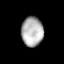
Tissue: lung
Cell type: Others
Senescence score: 0.5886
Nuclear area (px): 635
Mean DAPI intensity: 175.575